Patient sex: M
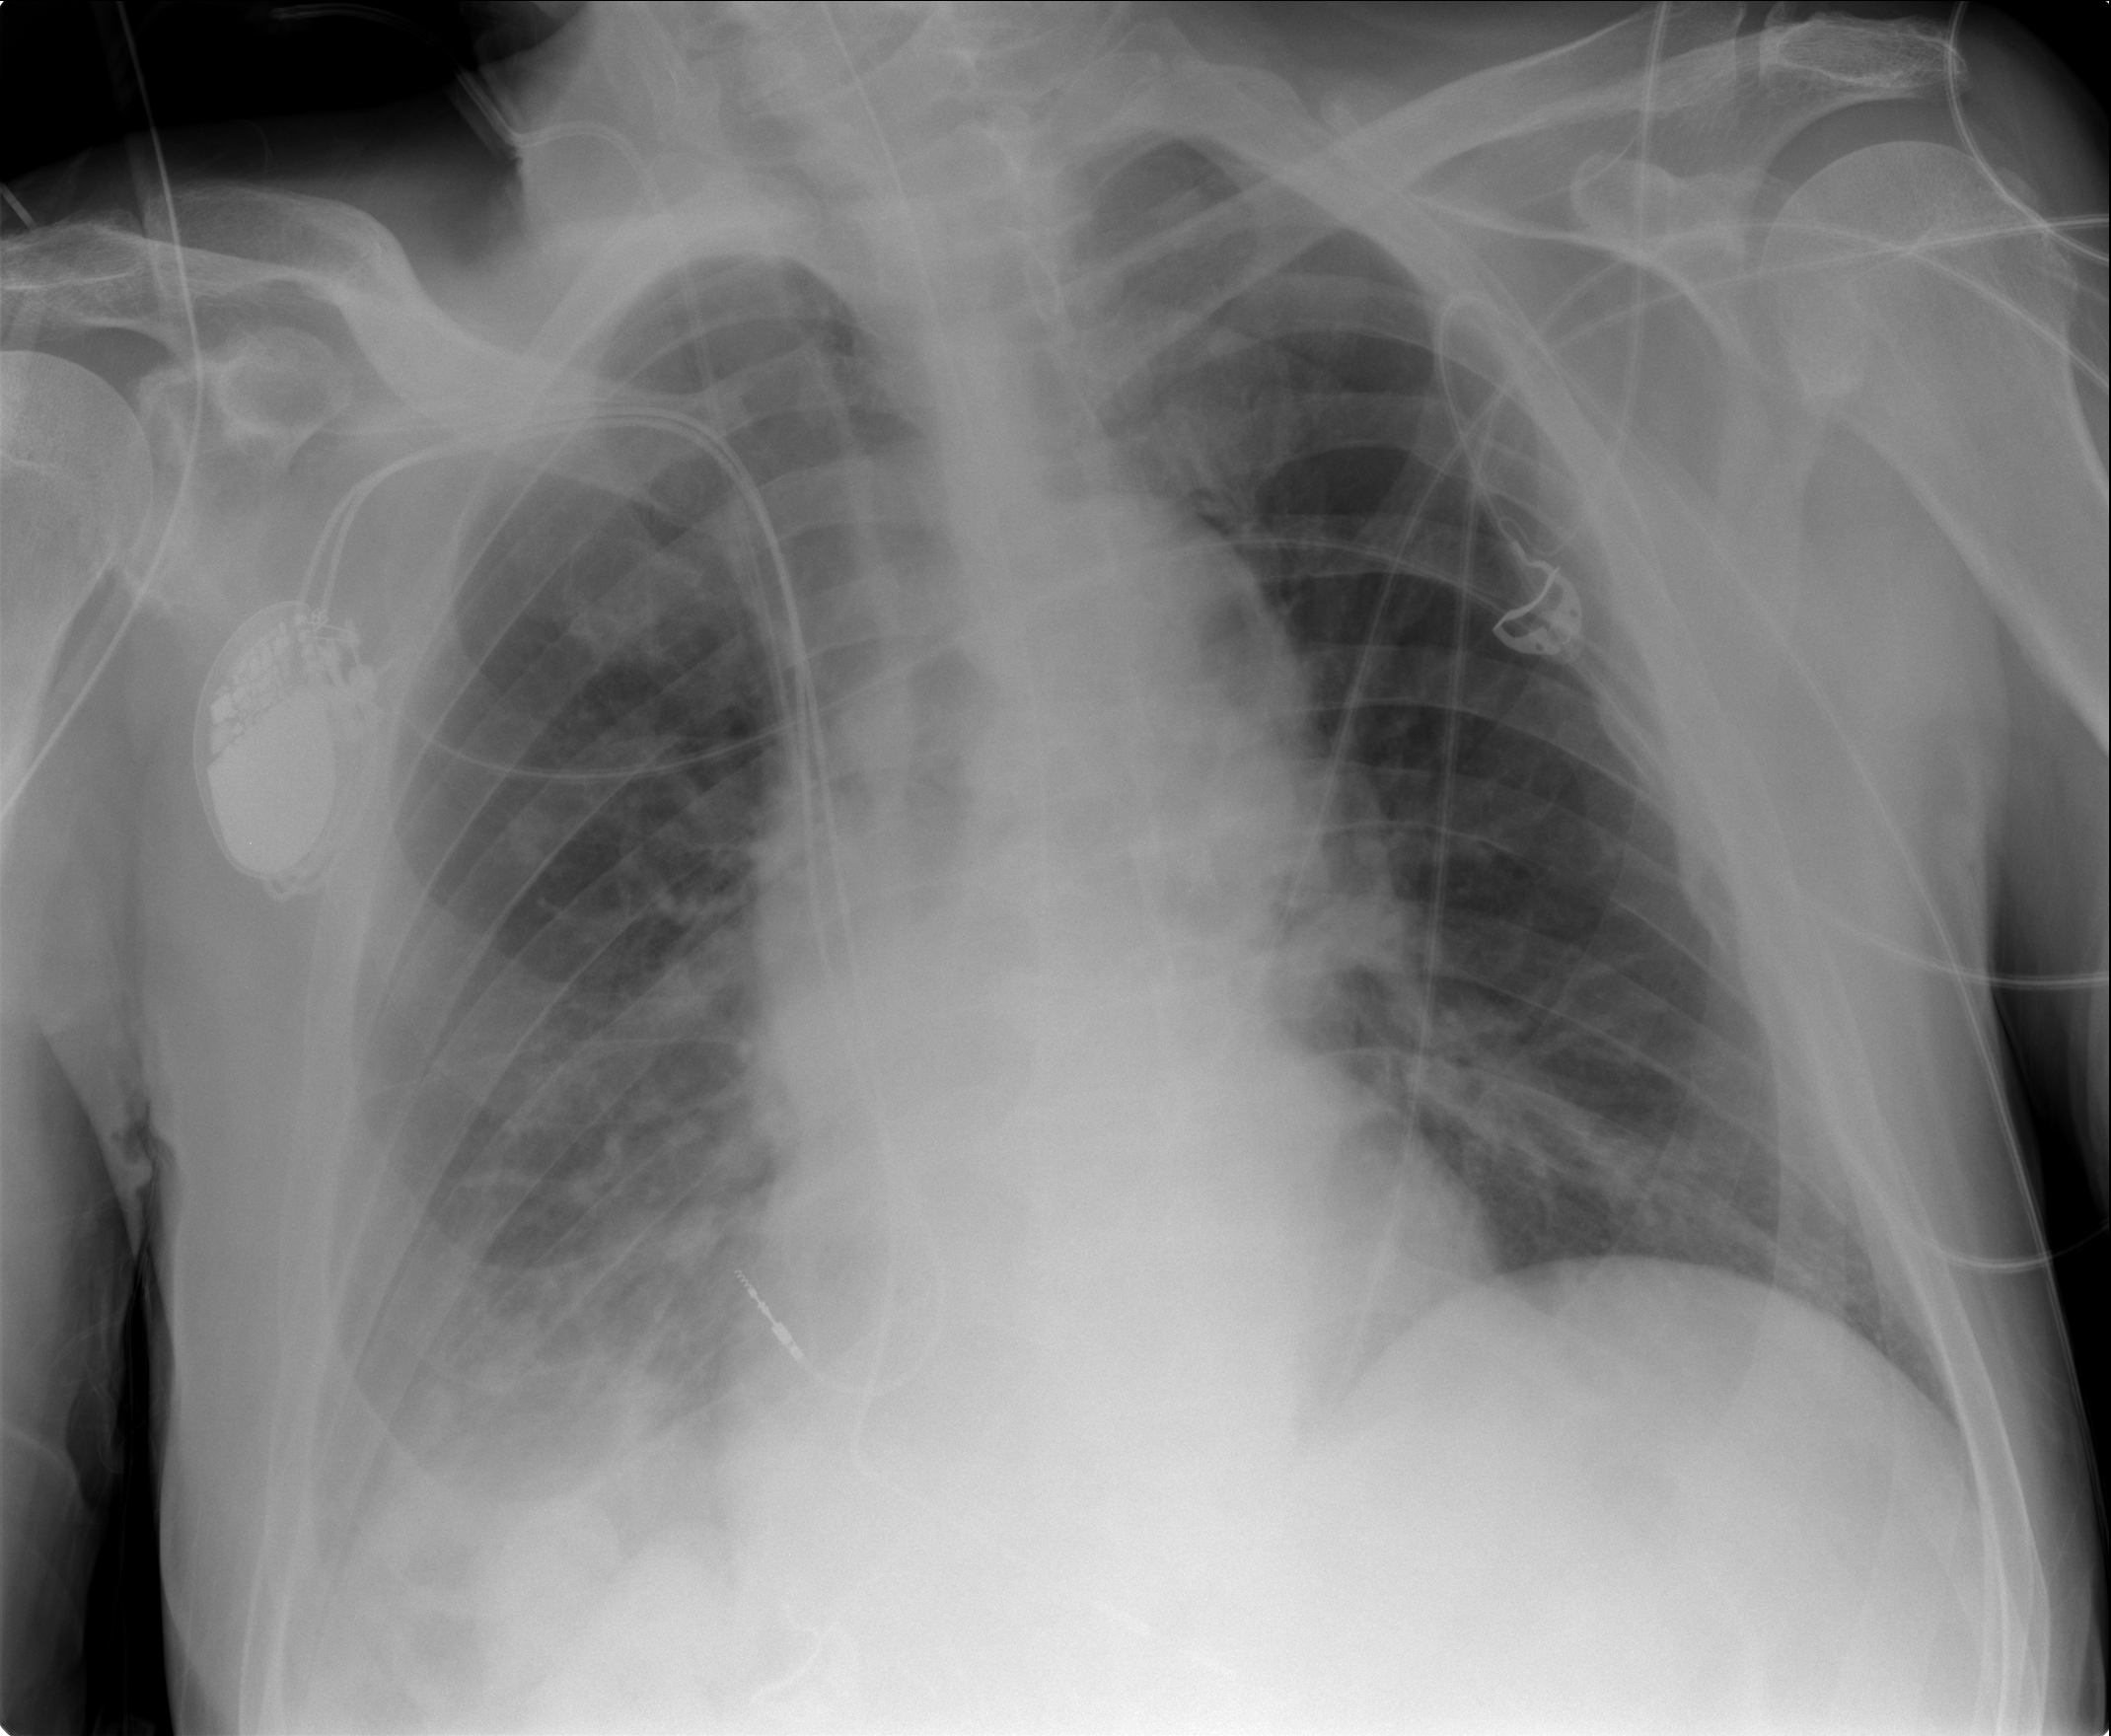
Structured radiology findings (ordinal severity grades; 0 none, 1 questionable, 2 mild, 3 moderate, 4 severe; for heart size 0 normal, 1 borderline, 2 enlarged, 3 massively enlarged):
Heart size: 2
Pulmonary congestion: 0
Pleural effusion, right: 3
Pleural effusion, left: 1
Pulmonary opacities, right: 2
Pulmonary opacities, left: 0
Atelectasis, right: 2
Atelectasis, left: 2